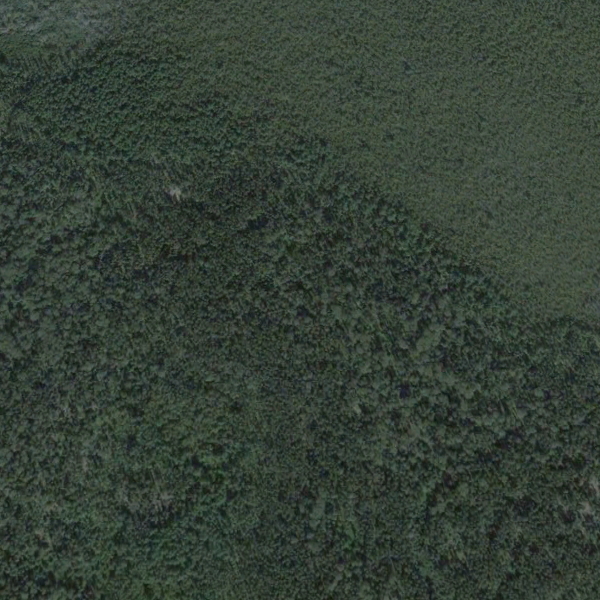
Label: Forest